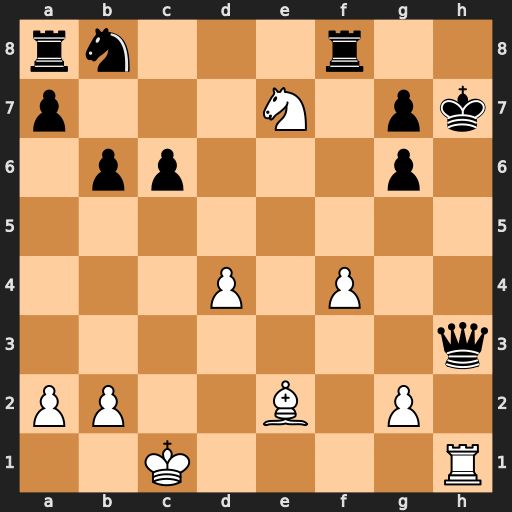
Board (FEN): rn3r2/p3N1pk/1pp3p1/8/3P1P2/7q/PP2B1P1/2K4R
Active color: w
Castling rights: -
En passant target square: -
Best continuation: Rxh3#